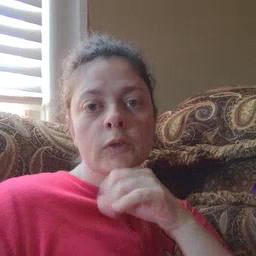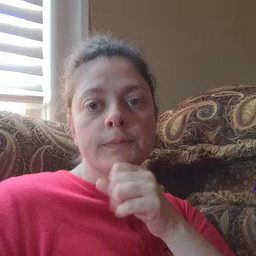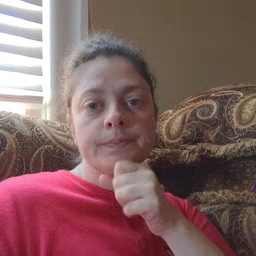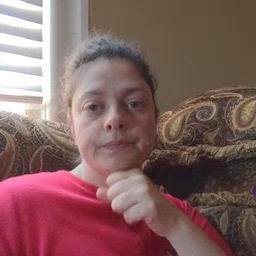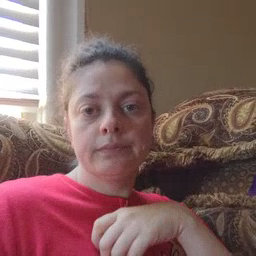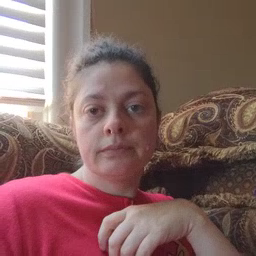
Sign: orange